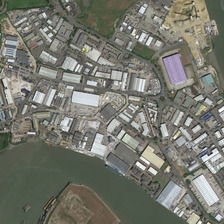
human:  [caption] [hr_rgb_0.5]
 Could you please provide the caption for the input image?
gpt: the houses in the industrial area are blue and yellow .

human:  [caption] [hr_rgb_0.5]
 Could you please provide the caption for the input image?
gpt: many industrial buildings are near a piece of water in an industrial area .

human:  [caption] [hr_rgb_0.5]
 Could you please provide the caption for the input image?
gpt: many industrial buildings are near a piece of water in an industrial area .

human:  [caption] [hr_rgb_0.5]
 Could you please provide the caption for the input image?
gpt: a lot of industrial zones along the lake .

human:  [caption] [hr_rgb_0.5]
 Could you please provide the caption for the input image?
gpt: a lot of industrial zones along the lake .